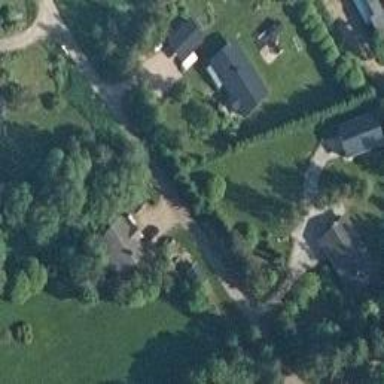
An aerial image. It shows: Driveway leading to service road.